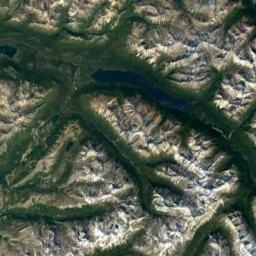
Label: mountain